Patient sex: M
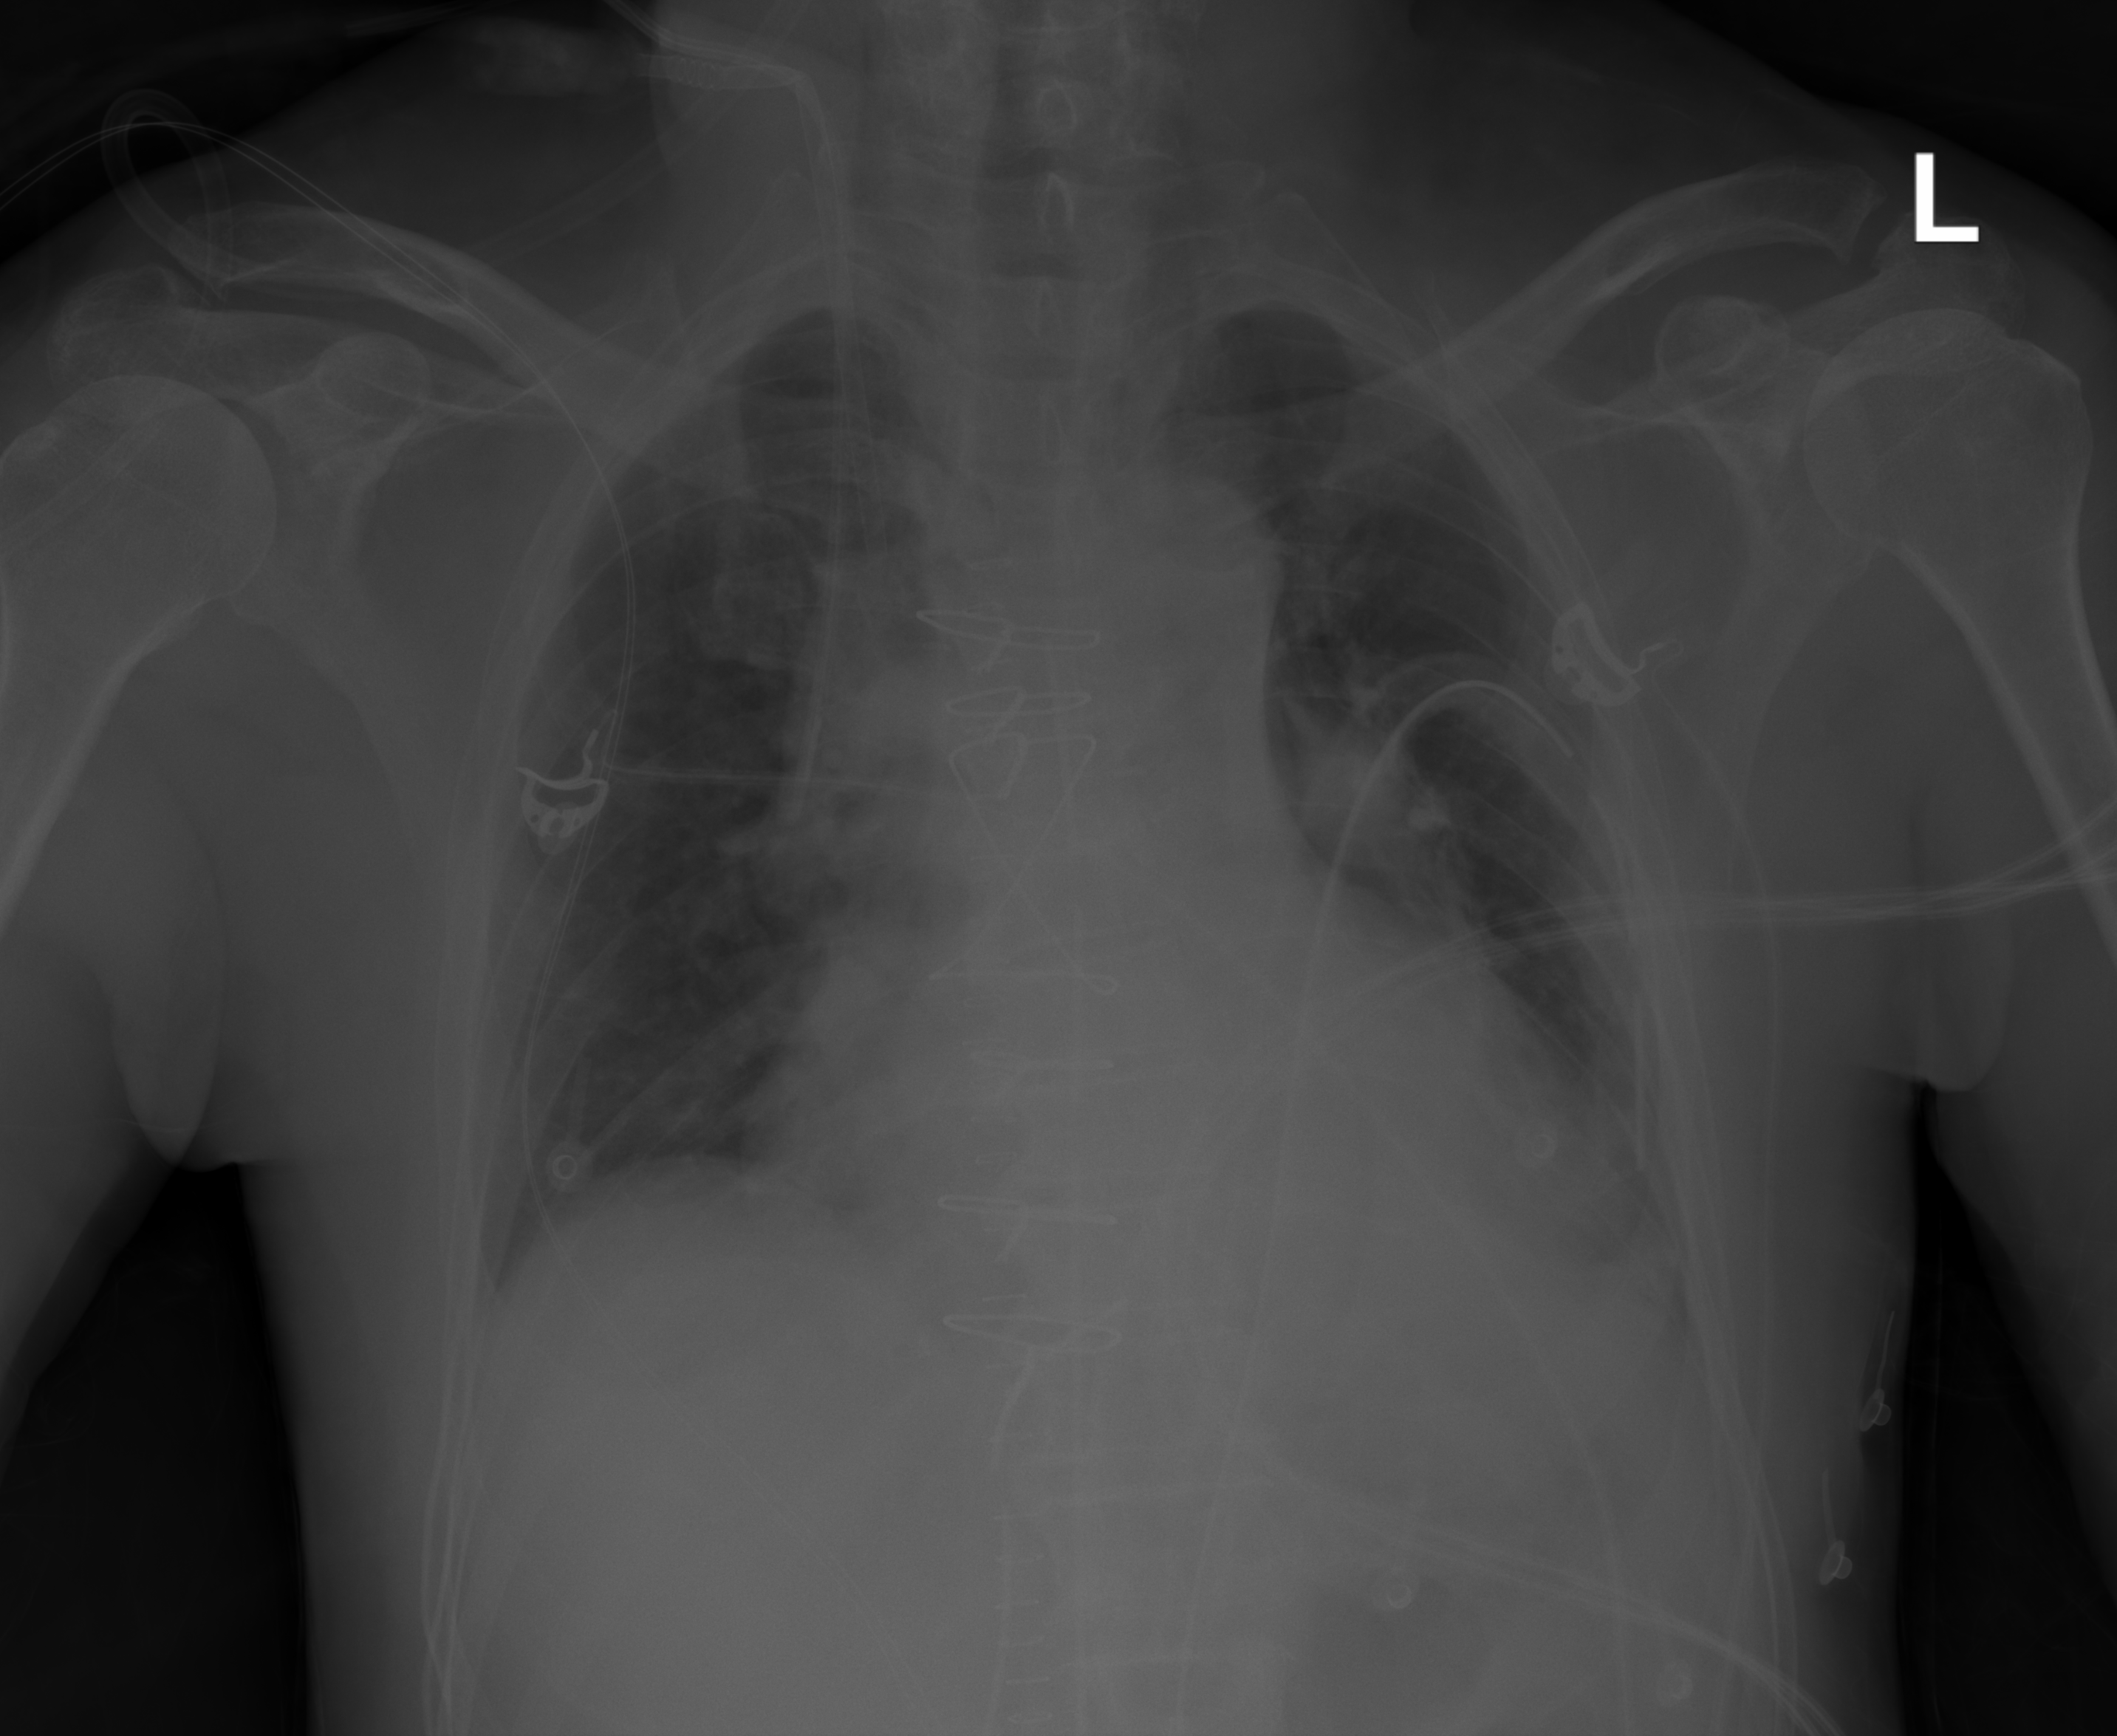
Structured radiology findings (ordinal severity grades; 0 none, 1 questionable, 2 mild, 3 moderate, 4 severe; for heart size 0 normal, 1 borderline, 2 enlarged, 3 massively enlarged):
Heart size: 2
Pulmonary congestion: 2
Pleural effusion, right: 0
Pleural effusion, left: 2
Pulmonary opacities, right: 0
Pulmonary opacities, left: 0
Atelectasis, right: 0
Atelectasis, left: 2